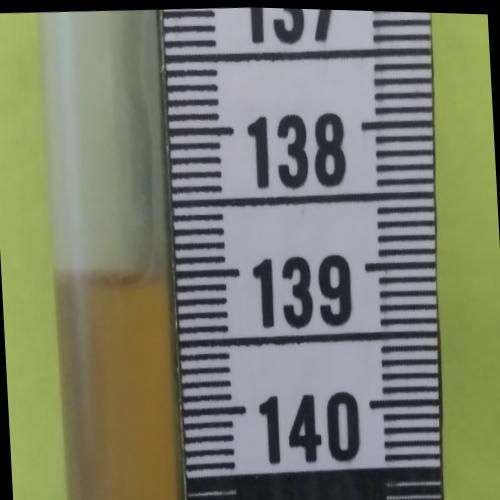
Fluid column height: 139.0 cm